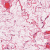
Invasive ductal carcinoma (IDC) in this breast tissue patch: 0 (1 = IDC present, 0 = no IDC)